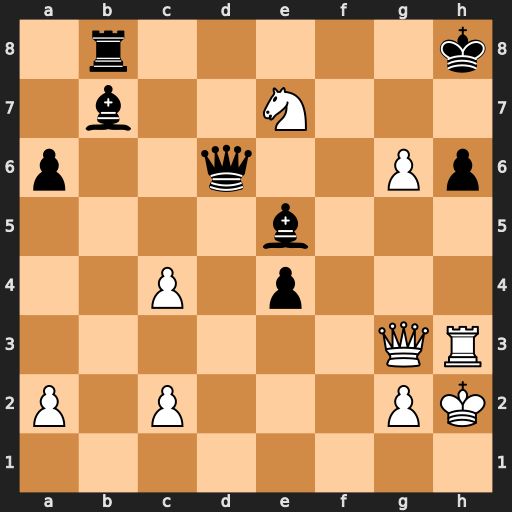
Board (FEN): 1r5k/1b2N3/p2q2Pp/4b3/2P1p3/6QR/P1P3PK/8
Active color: w
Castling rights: -
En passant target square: -
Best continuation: Rxh6+ Kg7 Nf5+